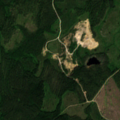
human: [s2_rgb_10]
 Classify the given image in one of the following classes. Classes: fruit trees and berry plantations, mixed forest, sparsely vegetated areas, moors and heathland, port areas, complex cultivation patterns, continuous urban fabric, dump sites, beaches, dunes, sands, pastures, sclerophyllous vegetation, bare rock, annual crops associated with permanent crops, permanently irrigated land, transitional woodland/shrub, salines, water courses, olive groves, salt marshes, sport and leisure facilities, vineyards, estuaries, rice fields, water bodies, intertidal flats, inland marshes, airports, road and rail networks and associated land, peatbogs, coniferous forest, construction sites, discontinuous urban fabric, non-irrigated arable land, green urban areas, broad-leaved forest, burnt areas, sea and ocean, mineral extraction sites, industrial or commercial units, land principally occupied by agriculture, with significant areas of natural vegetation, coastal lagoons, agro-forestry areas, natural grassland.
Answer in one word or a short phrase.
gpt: coniferous forest, mixed forest, transitional woodland/shrub